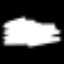
Label: frog